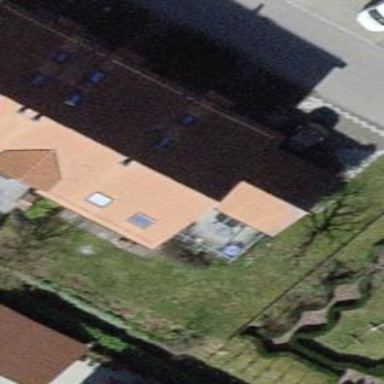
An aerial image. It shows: Garage.